This grayscale texture is a bearing vibration snapshot reshaped row-by-row into a square image. Based on the visible evidence, which condition applies: normal, inner_race, outer_race, ball?
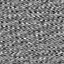
Answer: outer_race